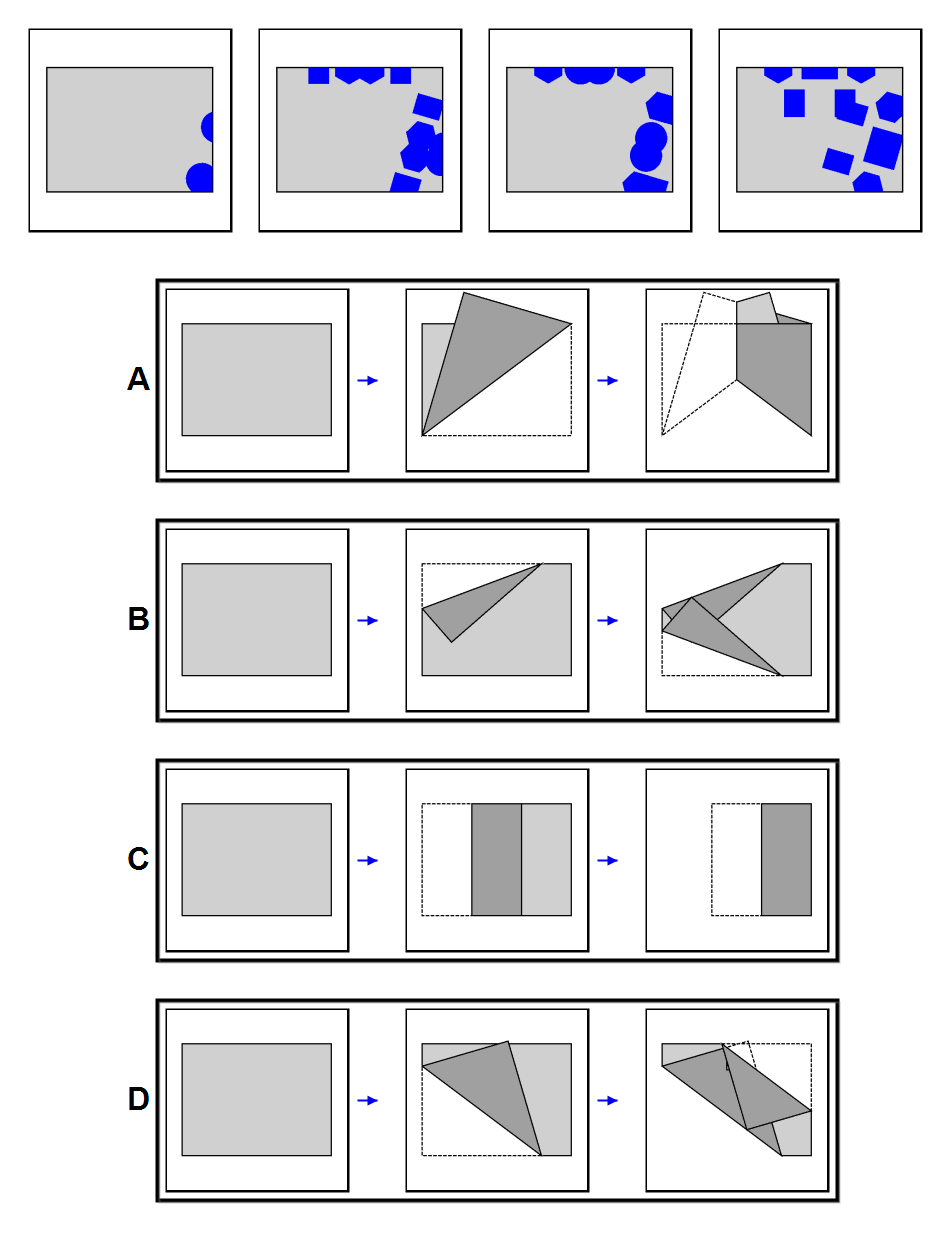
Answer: A